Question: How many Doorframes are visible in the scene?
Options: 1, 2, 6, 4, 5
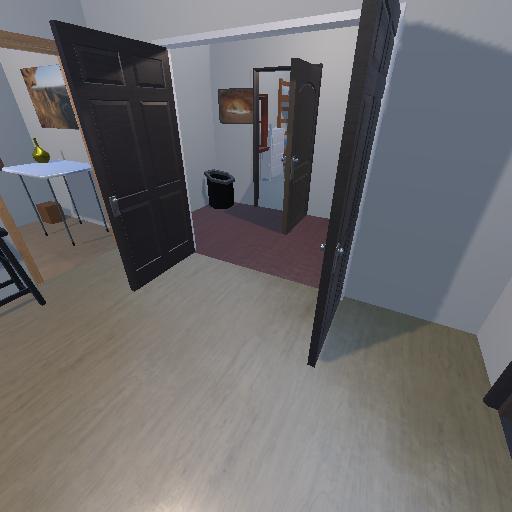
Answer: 1